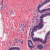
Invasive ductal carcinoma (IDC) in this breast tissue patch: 0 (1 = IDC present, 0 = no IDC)